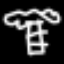
Label: palm tree